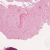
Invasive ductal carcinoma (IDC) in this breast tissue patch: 0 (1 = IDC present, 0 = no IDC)